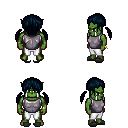
a pixel art fantasy rpg character, male body template, orc, green skin, steel chest armor, white pants, raven twin-tailed hairstyle, bracelets, gray slippers, four views (front, back, left, right), 2x2 character sprite sheet, small pixel art, hard edges, no anti-aliasing